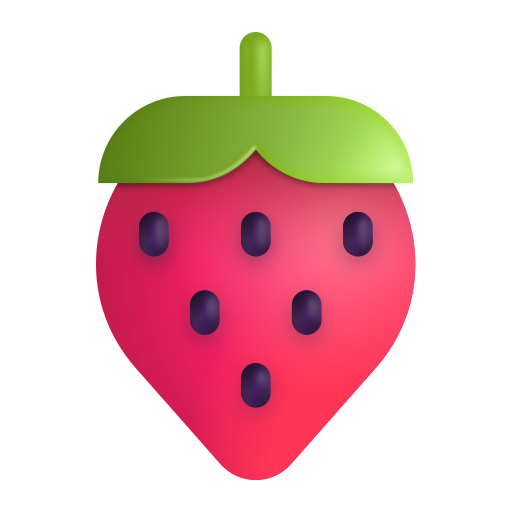
strawberry color